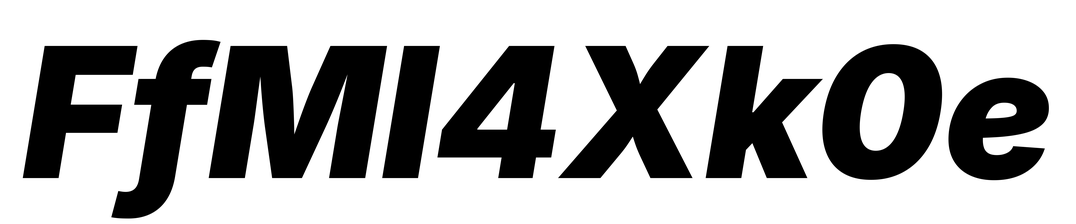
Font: Inter-Italic_Black_Italic